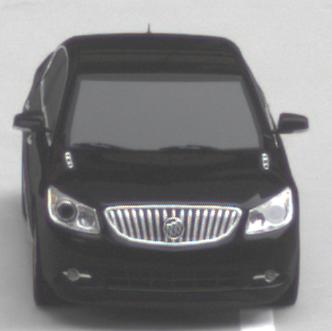
Make: Buick
Model: LaCrosse
Detailed model: Gen. 2
Model produced from: 2009
Model produced until: 2016
Doors: 4
Color: black
Road condition: dry road
Daytime: midday
Contrast: low contrast